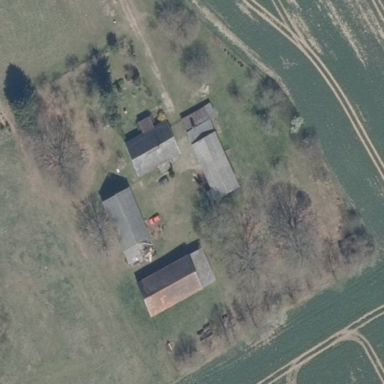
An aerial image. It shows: Farmyard area.